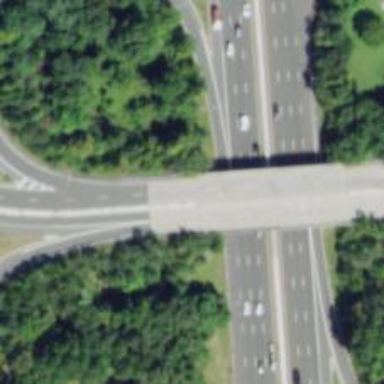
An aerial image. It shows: Trunk link highway bridge.